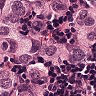
Metastatic tissue present: yes